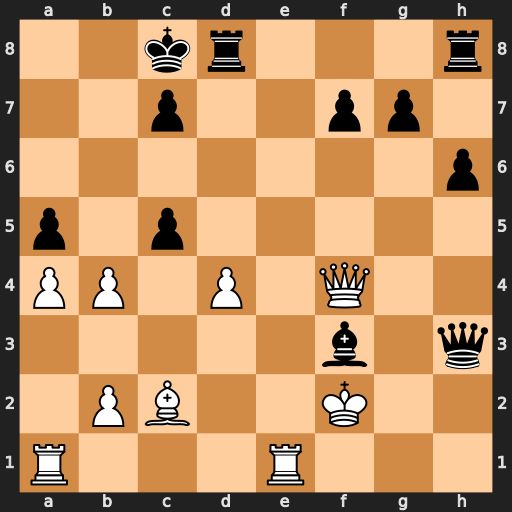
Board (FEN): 2kr3r/2p2pp1/7p/p1p5/PP1P1Q2/5b1q/1PB2K2/R3R3
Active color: w
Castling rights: -
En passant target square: -
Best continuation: Bf5+ Qxf5 Qxf5+